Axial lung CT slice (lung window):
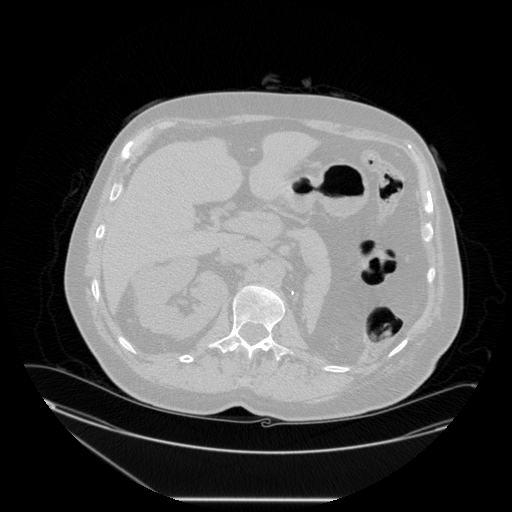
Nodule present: no